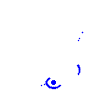
Particle: pion